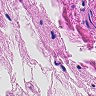
Metastatic tissue present: no